Question: In Webstorm I have a bunch of tabs open. How can I locate the file in the current tab within the Project tree?

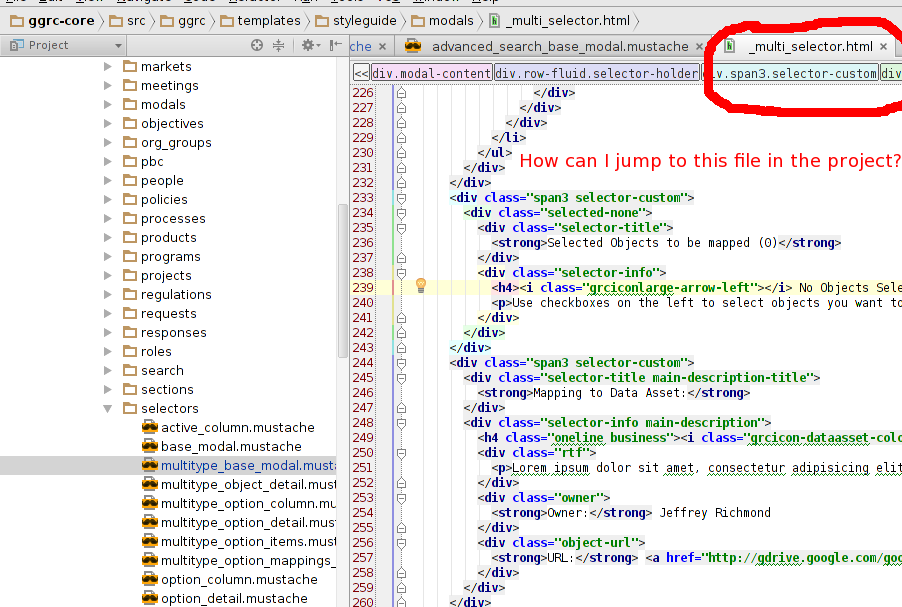
Answer: there are 2 ways to do this:
1. Navigate | Select In | Project View (Alt+f1)
2. 'Scroll from source' button in Project View toolbar (the leftmost one)
You can also enable 'Autoscroll from source' Project view option to automatically select the opened file in the Project view